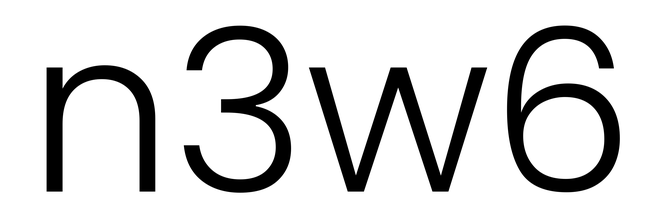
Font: Poppins-Light